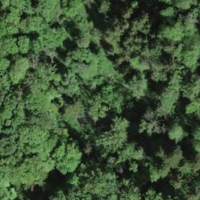
EUNIS habitat code: 41
Species observed at this site:
Allium ursinum
Petasites albus